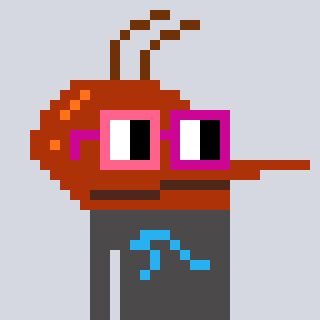
a pixel art character with square pink and red glasses, a mosquito-shaped head and a grayscale-colored body on a cool background